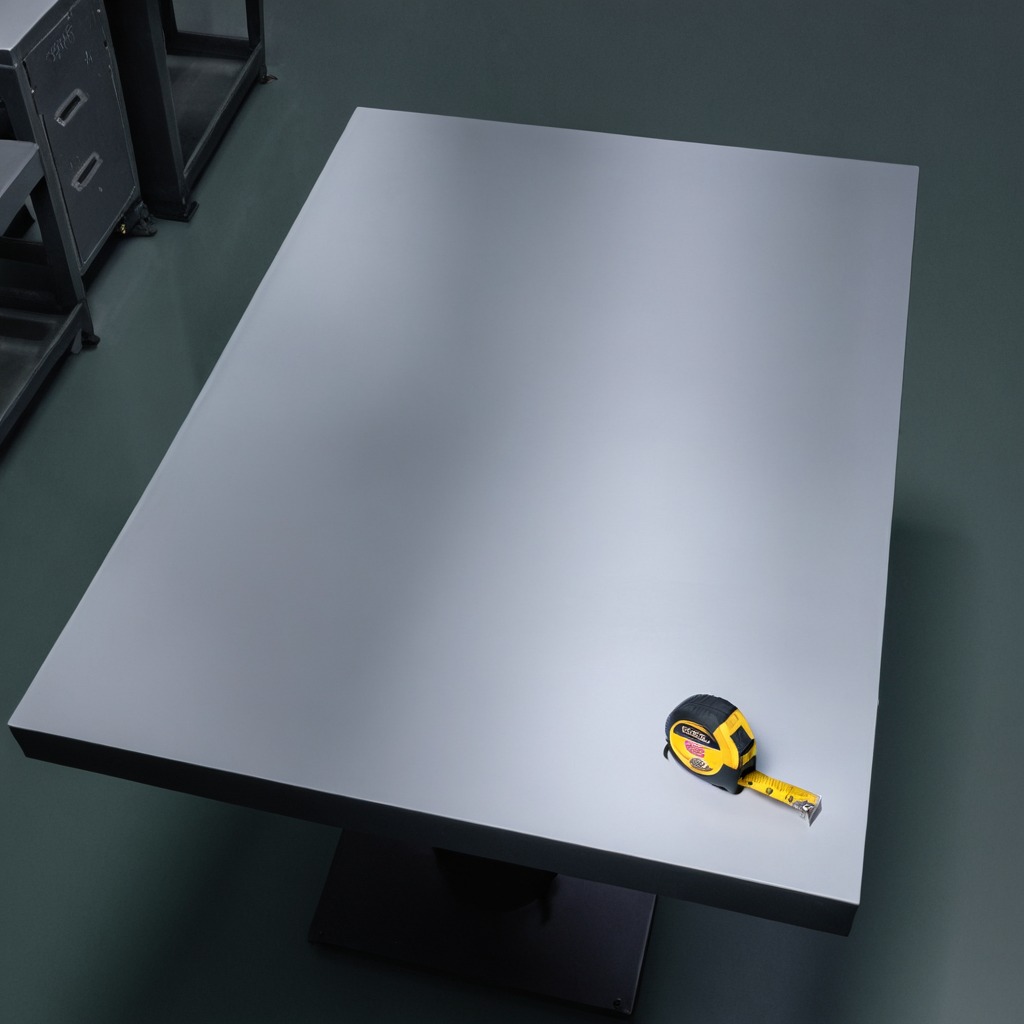
A measuring tape is lying on the tabletop.